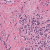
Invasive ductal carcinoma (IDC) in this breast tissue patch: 1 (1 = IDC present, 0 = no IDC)